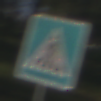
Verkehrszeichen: FussgaengerueberwegRechts
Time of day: MorningAfternoon
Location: Outdoor (Nature)
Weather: Clear
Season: NotSpecified
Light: Natural